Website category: sports
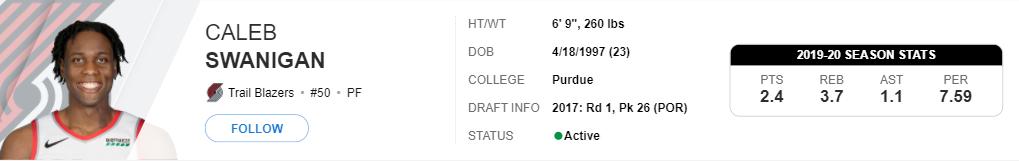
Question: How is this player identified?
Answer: Caleb Swanigan

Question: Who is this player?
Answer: Caleb Swanigan

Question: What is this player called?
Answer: Caleb Swanigan

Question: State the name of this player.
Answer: Caleb Swanigan

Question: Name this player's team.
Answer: Trail Blazers

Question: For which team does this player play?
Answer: Trail Blazers

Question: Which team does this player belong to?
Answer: Trail Blazers

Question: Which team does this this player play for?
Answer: Trail Blazers

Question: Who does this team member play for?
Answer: Trail Blazers

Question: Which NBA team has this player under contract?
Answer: Trail Blazers

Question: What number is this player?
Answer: #50

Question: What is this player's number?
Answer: #50

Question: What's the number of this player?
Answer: #50

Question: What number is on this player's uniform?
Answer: #50

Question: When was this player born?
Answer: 4/18/1997

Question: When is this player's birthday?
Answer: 4/18/1997

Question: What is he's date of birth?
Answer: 4/18/1997

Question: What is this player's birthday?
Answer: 4/18/1997

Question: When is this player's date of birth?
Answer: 4/18/1997

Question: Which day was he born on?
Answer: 4/18/1997

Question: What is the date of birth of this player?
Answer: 4/18/1997

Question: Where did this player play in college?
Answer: Purdue

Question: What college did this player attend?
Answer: Purdue

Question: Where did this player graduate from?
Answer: Purdue

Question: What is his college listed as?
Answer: Purdue

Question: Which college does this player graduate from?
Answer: Purdue

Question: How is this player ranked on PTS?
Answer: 2.4

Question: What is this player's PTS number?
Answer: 2.4

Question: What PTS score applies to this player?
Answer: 2.4

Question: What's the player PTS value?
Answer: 2.4

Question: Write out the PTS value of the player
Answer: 2.4

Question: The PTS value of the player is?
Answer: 2.4

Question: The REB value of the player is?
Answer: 3.7

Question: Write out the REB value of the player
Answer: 3.7

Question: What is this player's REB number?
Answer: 3.7

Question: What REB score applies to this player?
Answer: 3.7

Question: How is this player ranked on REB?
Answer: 3.7

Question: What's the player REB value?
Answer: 3.7

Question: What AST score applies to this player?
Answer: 1.1

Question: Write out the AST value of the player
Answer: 1.1

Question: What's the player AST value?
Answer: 1.1

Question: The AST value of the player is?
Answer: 1.1

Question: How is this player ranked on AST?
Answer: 1.1

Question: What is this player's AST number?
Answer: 1.1

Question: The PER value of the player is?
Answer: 7.59

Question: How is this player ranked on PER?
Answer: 7.59

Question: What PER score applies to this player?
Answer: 7.59

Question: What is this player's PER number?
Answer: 7.59

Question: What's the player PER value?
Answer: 7.59

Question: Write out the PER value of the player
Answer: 7.59

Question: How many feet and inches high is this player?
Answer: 6' 9"

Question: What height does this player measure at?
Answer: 6' 9"

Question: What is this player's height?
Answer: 6' 9"

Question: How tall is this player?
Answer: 6' 9"

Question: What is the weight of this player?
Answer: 260 lbs

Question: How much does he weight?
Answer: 260 lbs

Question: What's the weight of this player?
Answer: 260 lbs

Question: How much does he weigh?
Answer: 260 lbs

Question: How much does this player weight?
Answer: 260 lbs